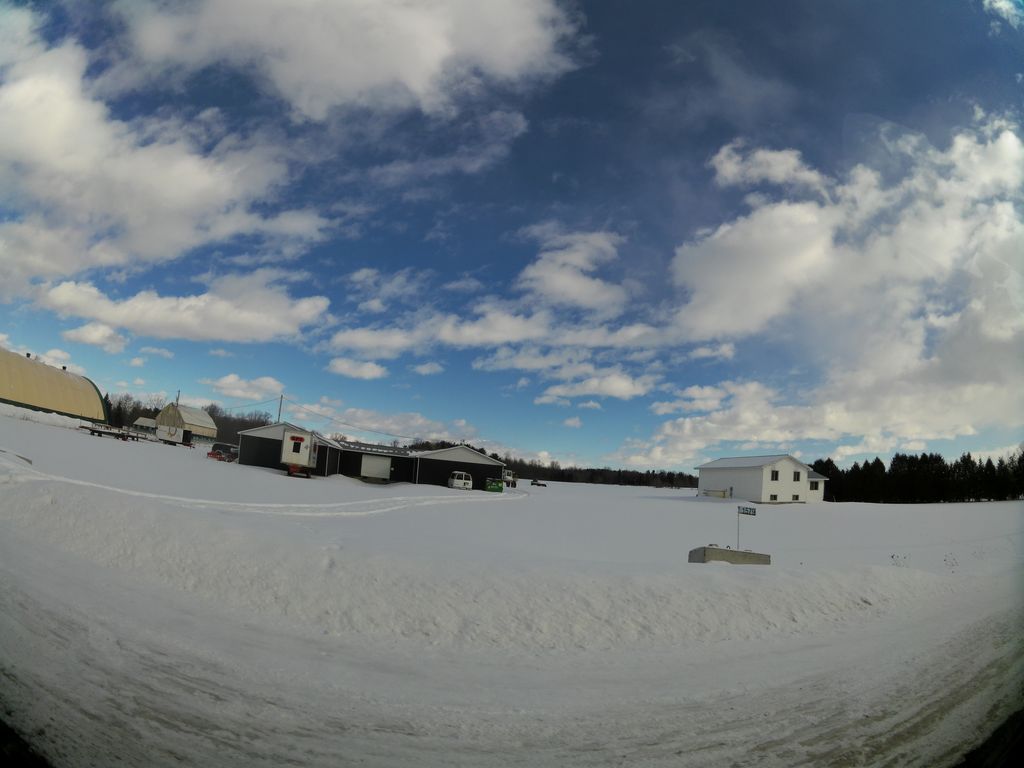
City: ottawa-gatineau